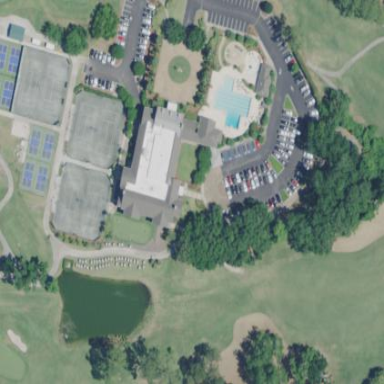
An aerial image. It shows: Clubhouse building at golf course.